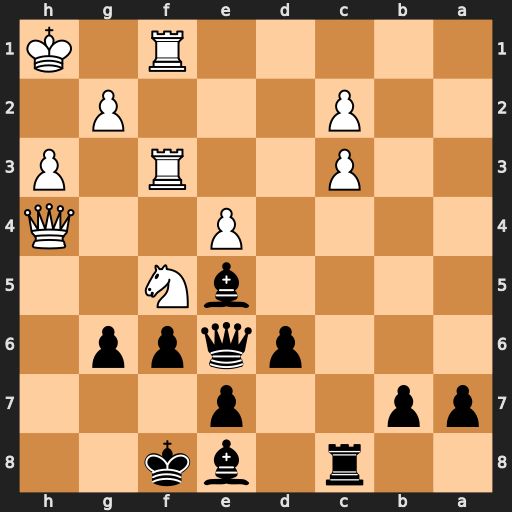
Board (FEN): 2r1bk2/pp2p3/3pqpp1/4bN2/4P2Q/2P2R1P/2P3P1/5R1K
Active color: b
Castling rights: -
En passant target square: -
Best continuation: gxf5 Qh6+ Kg8